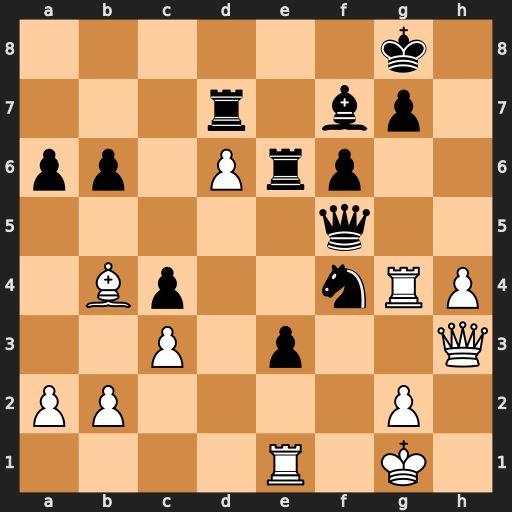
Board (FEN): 6k1/3r1bp1/pp1Prp2/5q2/1Bp2nRP/2P1p2Q/PP4P1/4R1K1
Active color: w
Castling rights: -
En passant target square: -
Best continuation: Rxg7+ Kxg7 Qxf5